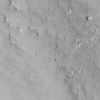
Label: not_dusty